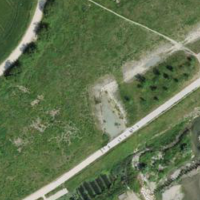
EUNIS habitat code: 56
Species observed at this site:
Allium ursinum
Gallinula chloropus
Fulica atra
Milvus migrans
Dendrocopos major
Rumex obtusifolius
Phoenicurus ochruros
Phasianus colchicus
Picus viridis